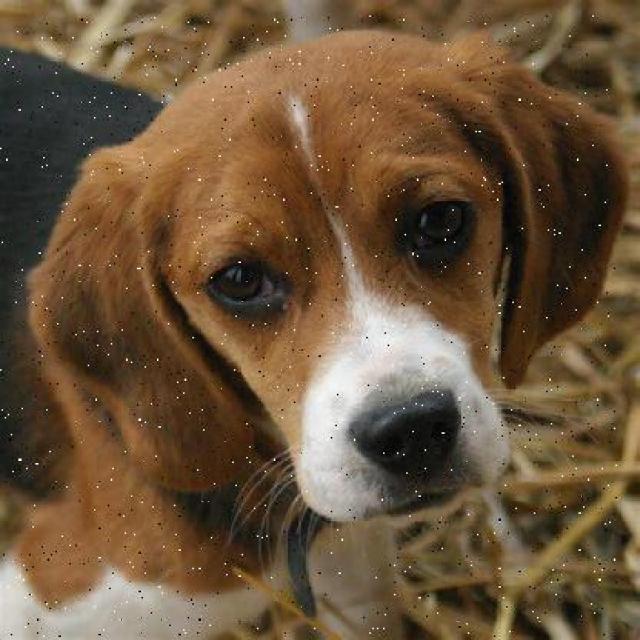
Healthy canine skin — no visible lesions, inflammation, or abnormalities. The skin and coat appear normal.